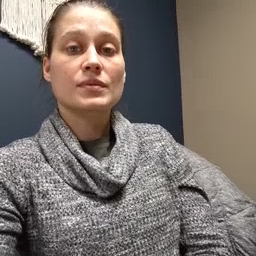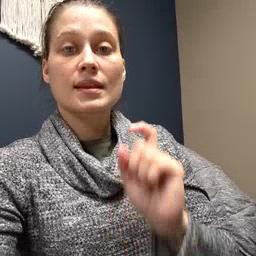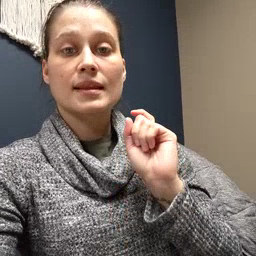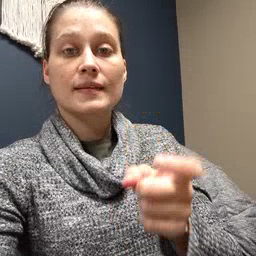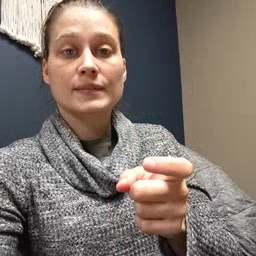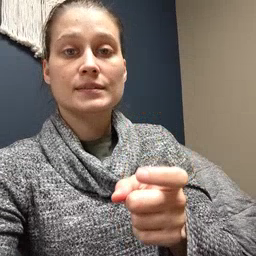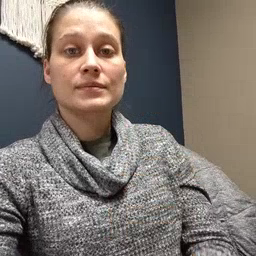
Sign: gift